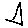
Label: triangle